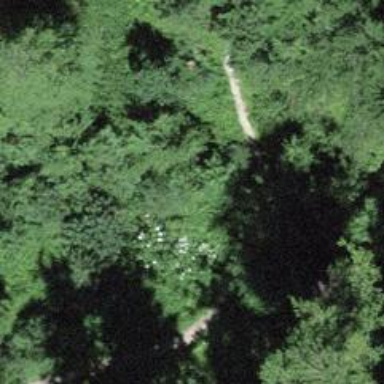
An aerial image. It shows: Path with unpaved surface that includes bridge.